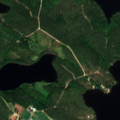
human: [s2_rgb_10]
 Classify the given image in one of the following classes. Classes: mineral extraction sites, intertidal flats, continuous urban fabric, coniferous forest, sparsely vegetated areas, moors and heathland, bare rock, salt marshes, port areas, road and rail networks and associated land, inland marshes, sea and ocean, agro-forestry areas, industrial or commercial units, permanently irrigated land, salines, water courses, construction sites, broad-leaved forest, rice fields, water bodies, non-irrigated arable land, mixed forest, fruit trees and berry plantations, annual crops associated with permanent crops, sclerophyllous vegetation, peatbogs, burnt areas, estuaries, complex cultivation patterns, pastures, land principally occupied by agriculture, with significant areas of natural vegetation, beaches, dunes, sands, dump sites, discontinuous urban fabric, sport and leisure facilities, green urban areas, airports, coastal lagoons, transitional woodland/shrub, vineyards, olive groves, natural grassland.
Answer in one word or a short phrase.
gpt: coniferous forest, water bodies